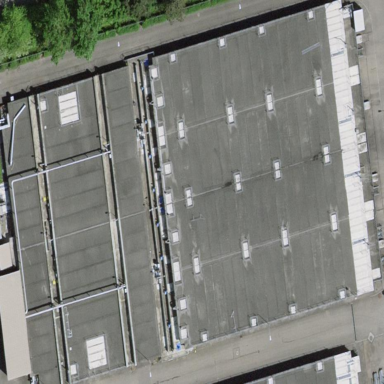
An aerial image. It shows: Industrial building.